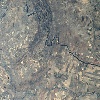
Label: land